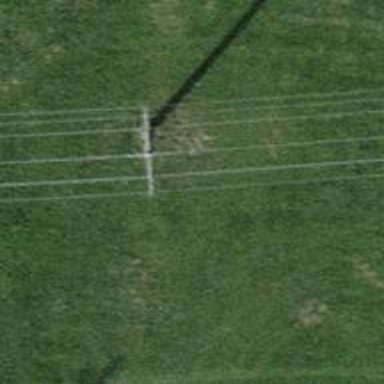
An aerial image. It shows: Power pole.